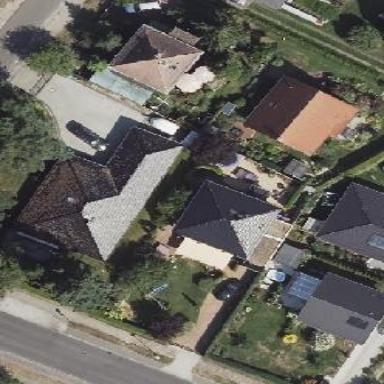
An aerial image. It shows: Detached building with hipped roof.